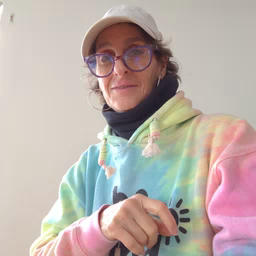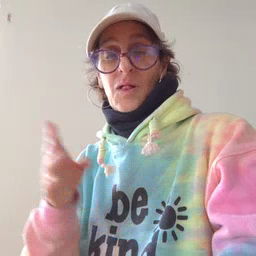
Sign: close